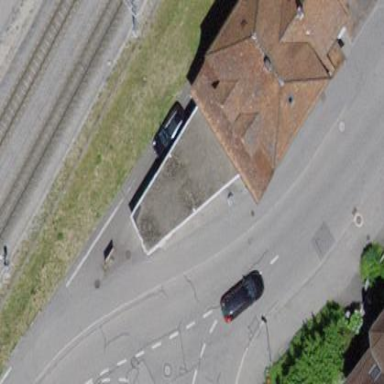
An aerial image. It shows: Flat roof on top of building.